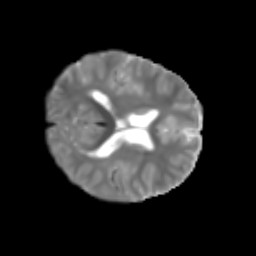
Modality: T2w
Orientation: axial
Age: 6
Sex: male
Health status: healthy